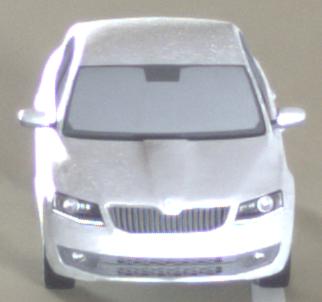
Make: Skoda
Model: Octavia 1.2 TSI
Detailed model: Octavia (III) Limousine
Model produced from: 2013/02
Model produced until: 2015/04
Doors: 5
Color: white
Road condition: dry road
Daytime: midday
Contrast: medium contrast